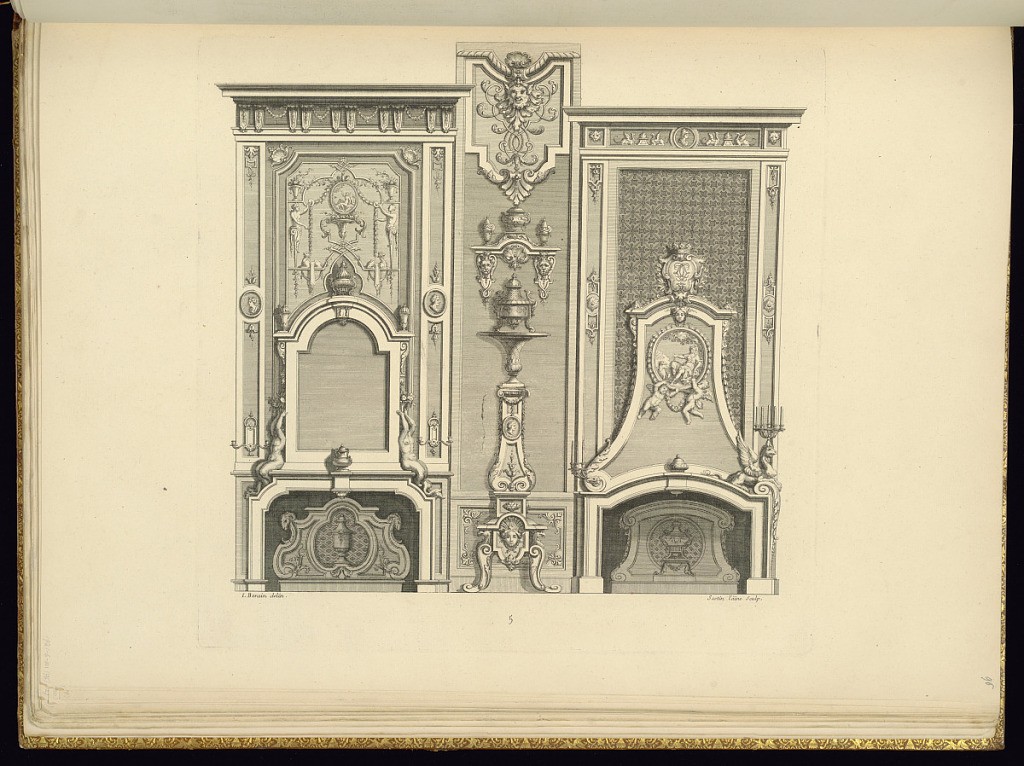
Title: Chimneypiece Designs
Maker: Jean Berain, the elder, French, 1640-1711
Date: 1711
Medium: Engraving on laid paper
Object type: Bound print
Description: Two chimneypiece designs decorated with grotesque ornamentation, including sphinxes, terms, garlands, rondels of mythological scenes, tritons, ram heads, and putti. Between the chimneypieces is a gueridon, a lidded vase, and a carved panel of grotesque ornamentation. The plate is signed and numbered.